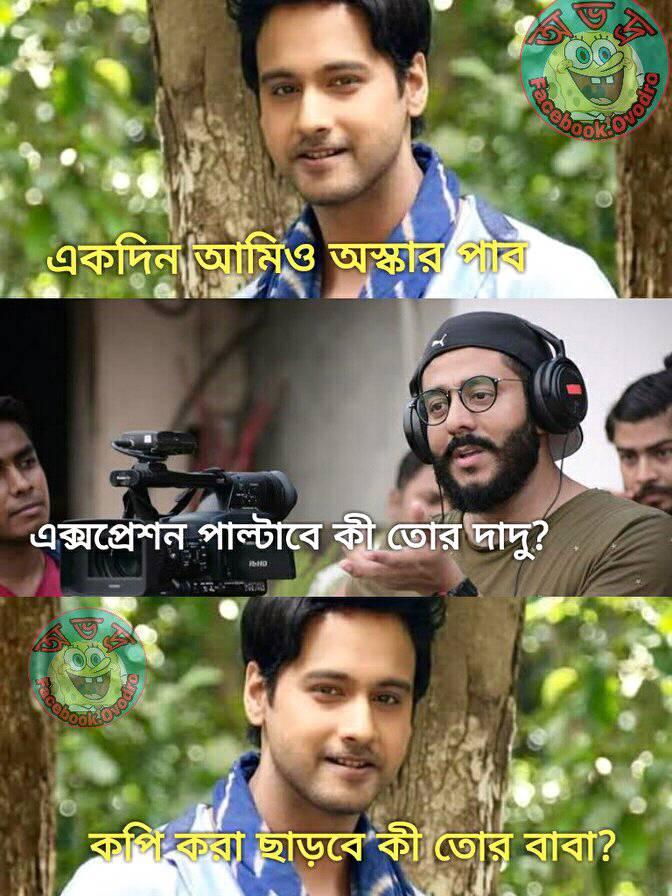
Caption: একদিন আমিও অস্কার পাব    এক্সপ্রেশন পাল্টাবে কী তোর দাদু ?   কপি করা ছাড়বে কি তোর বাবা ?
Label: hate